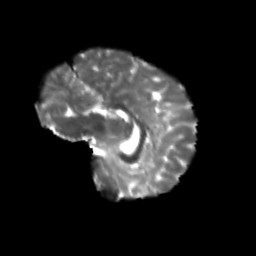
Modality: T2w
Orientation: sagittal
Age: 13
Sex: female
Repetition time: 9.5 s
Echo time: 0.089 s